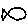
Label: fish